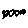
Label: zigzag